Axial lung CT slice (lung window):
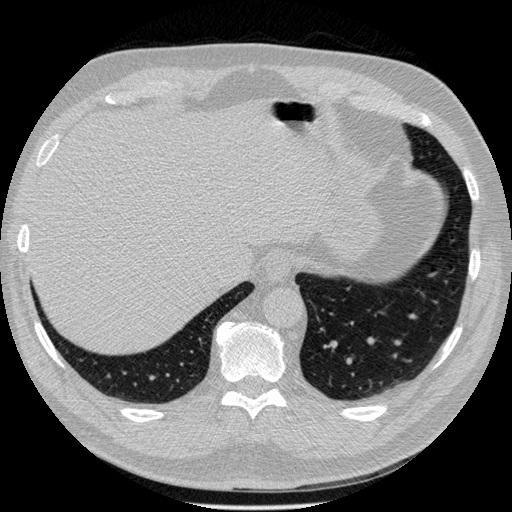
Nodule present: no